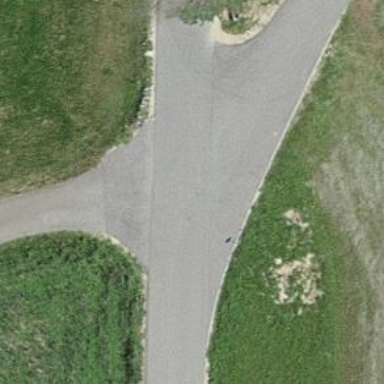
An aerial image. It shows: Unclassified road.